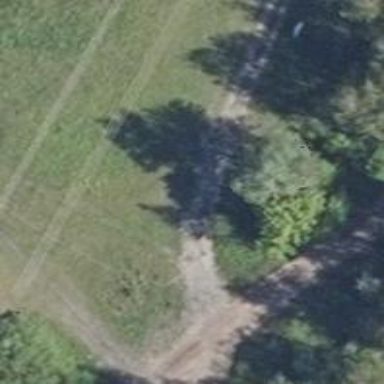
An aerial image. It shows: Track with grade5 tracktype.